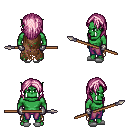
a pixel art fantasy rpg character, male body template, orc, green skin, brown tattered cape, magenta pants, pink long hairstyle, metal gloves, white slippers, spear, four views (front, back, left, right), 2x2 character sprite sheet, small pixel art, hard edges, no anti-aliasing